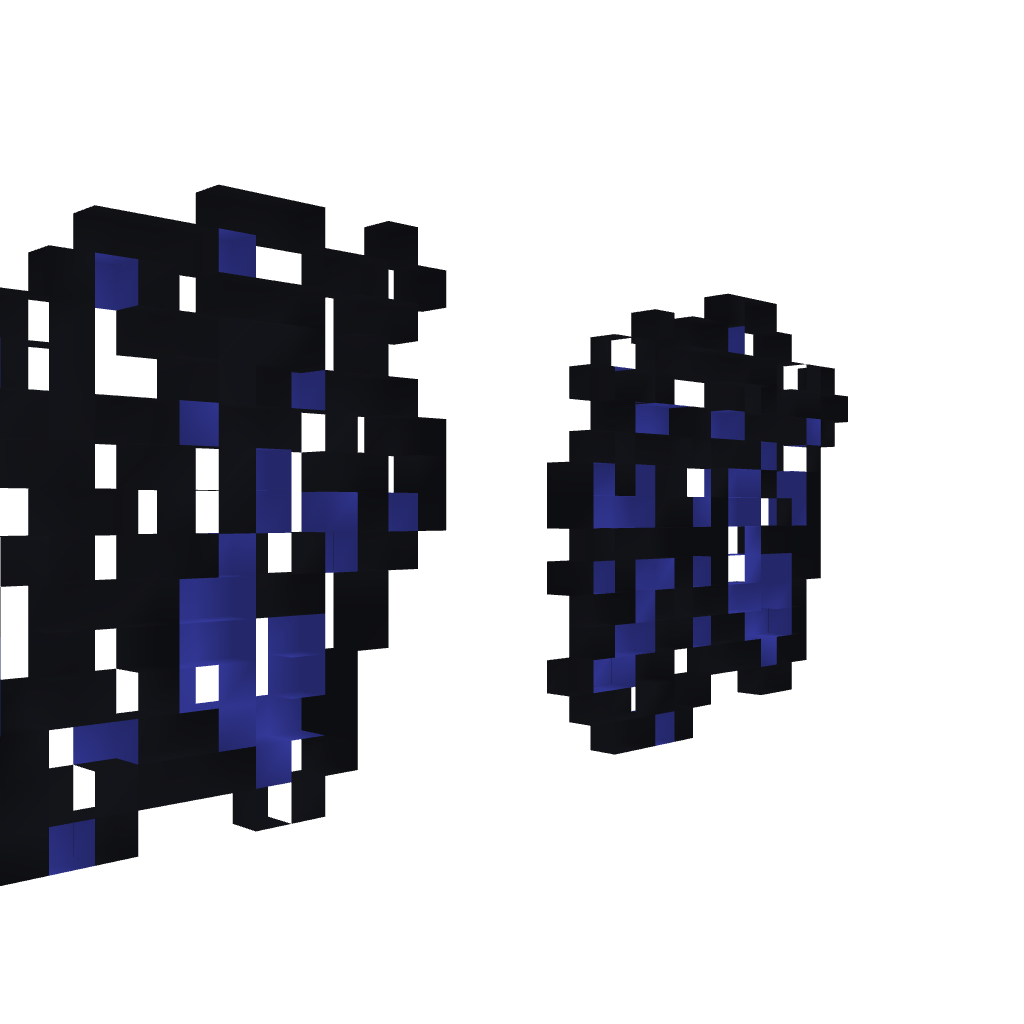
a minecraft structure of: Medusa Head from Castlevania 1